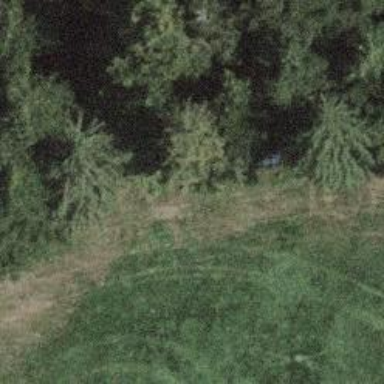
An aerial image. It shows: Hunting stand.